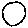
Label: moon